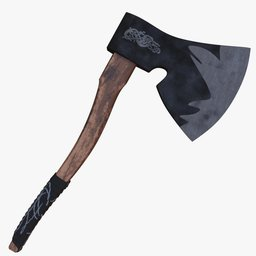
Label: tools